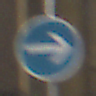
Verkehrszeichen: VorgeschriebeneFahrtrichtungHierRechts
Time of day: MorningAfternoon
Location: Outdoor (Urban)
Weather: PartlyCloudy
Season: NotSpecified
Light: Natural